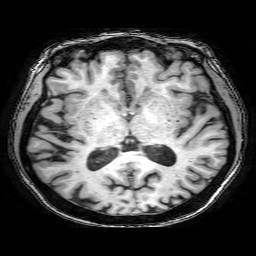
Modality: T1w
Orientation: coronal
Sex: female
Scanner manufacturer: philips
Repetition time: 0.008119 s
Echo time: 0.00371 s